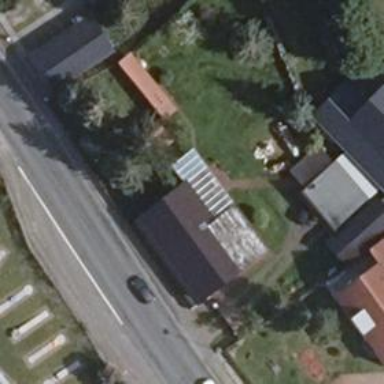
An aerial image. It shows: Beige house with gabled roof oriented along its length.